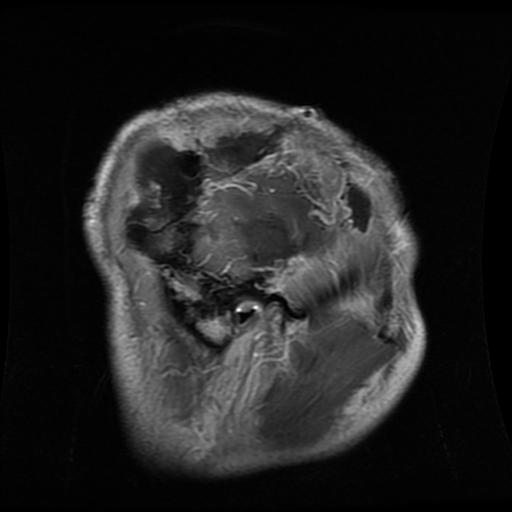
Label: glioma